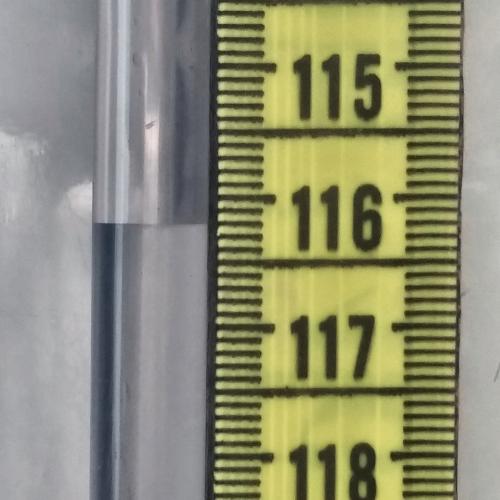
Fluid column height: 116.2 cm